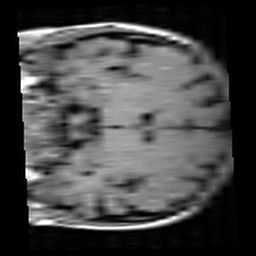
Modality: T1w
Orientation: coronal
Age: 36
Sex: female
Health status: healthy
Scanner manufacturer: siemens
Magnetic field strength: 3 T
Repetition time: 4.1 s
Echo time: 0.0085 s